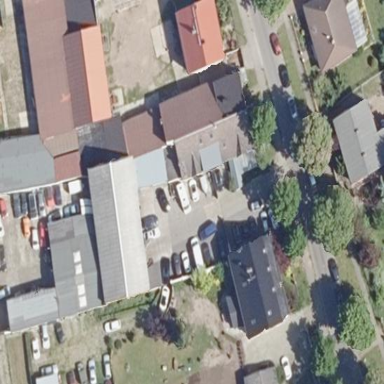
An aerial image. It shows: Building.